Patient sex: F
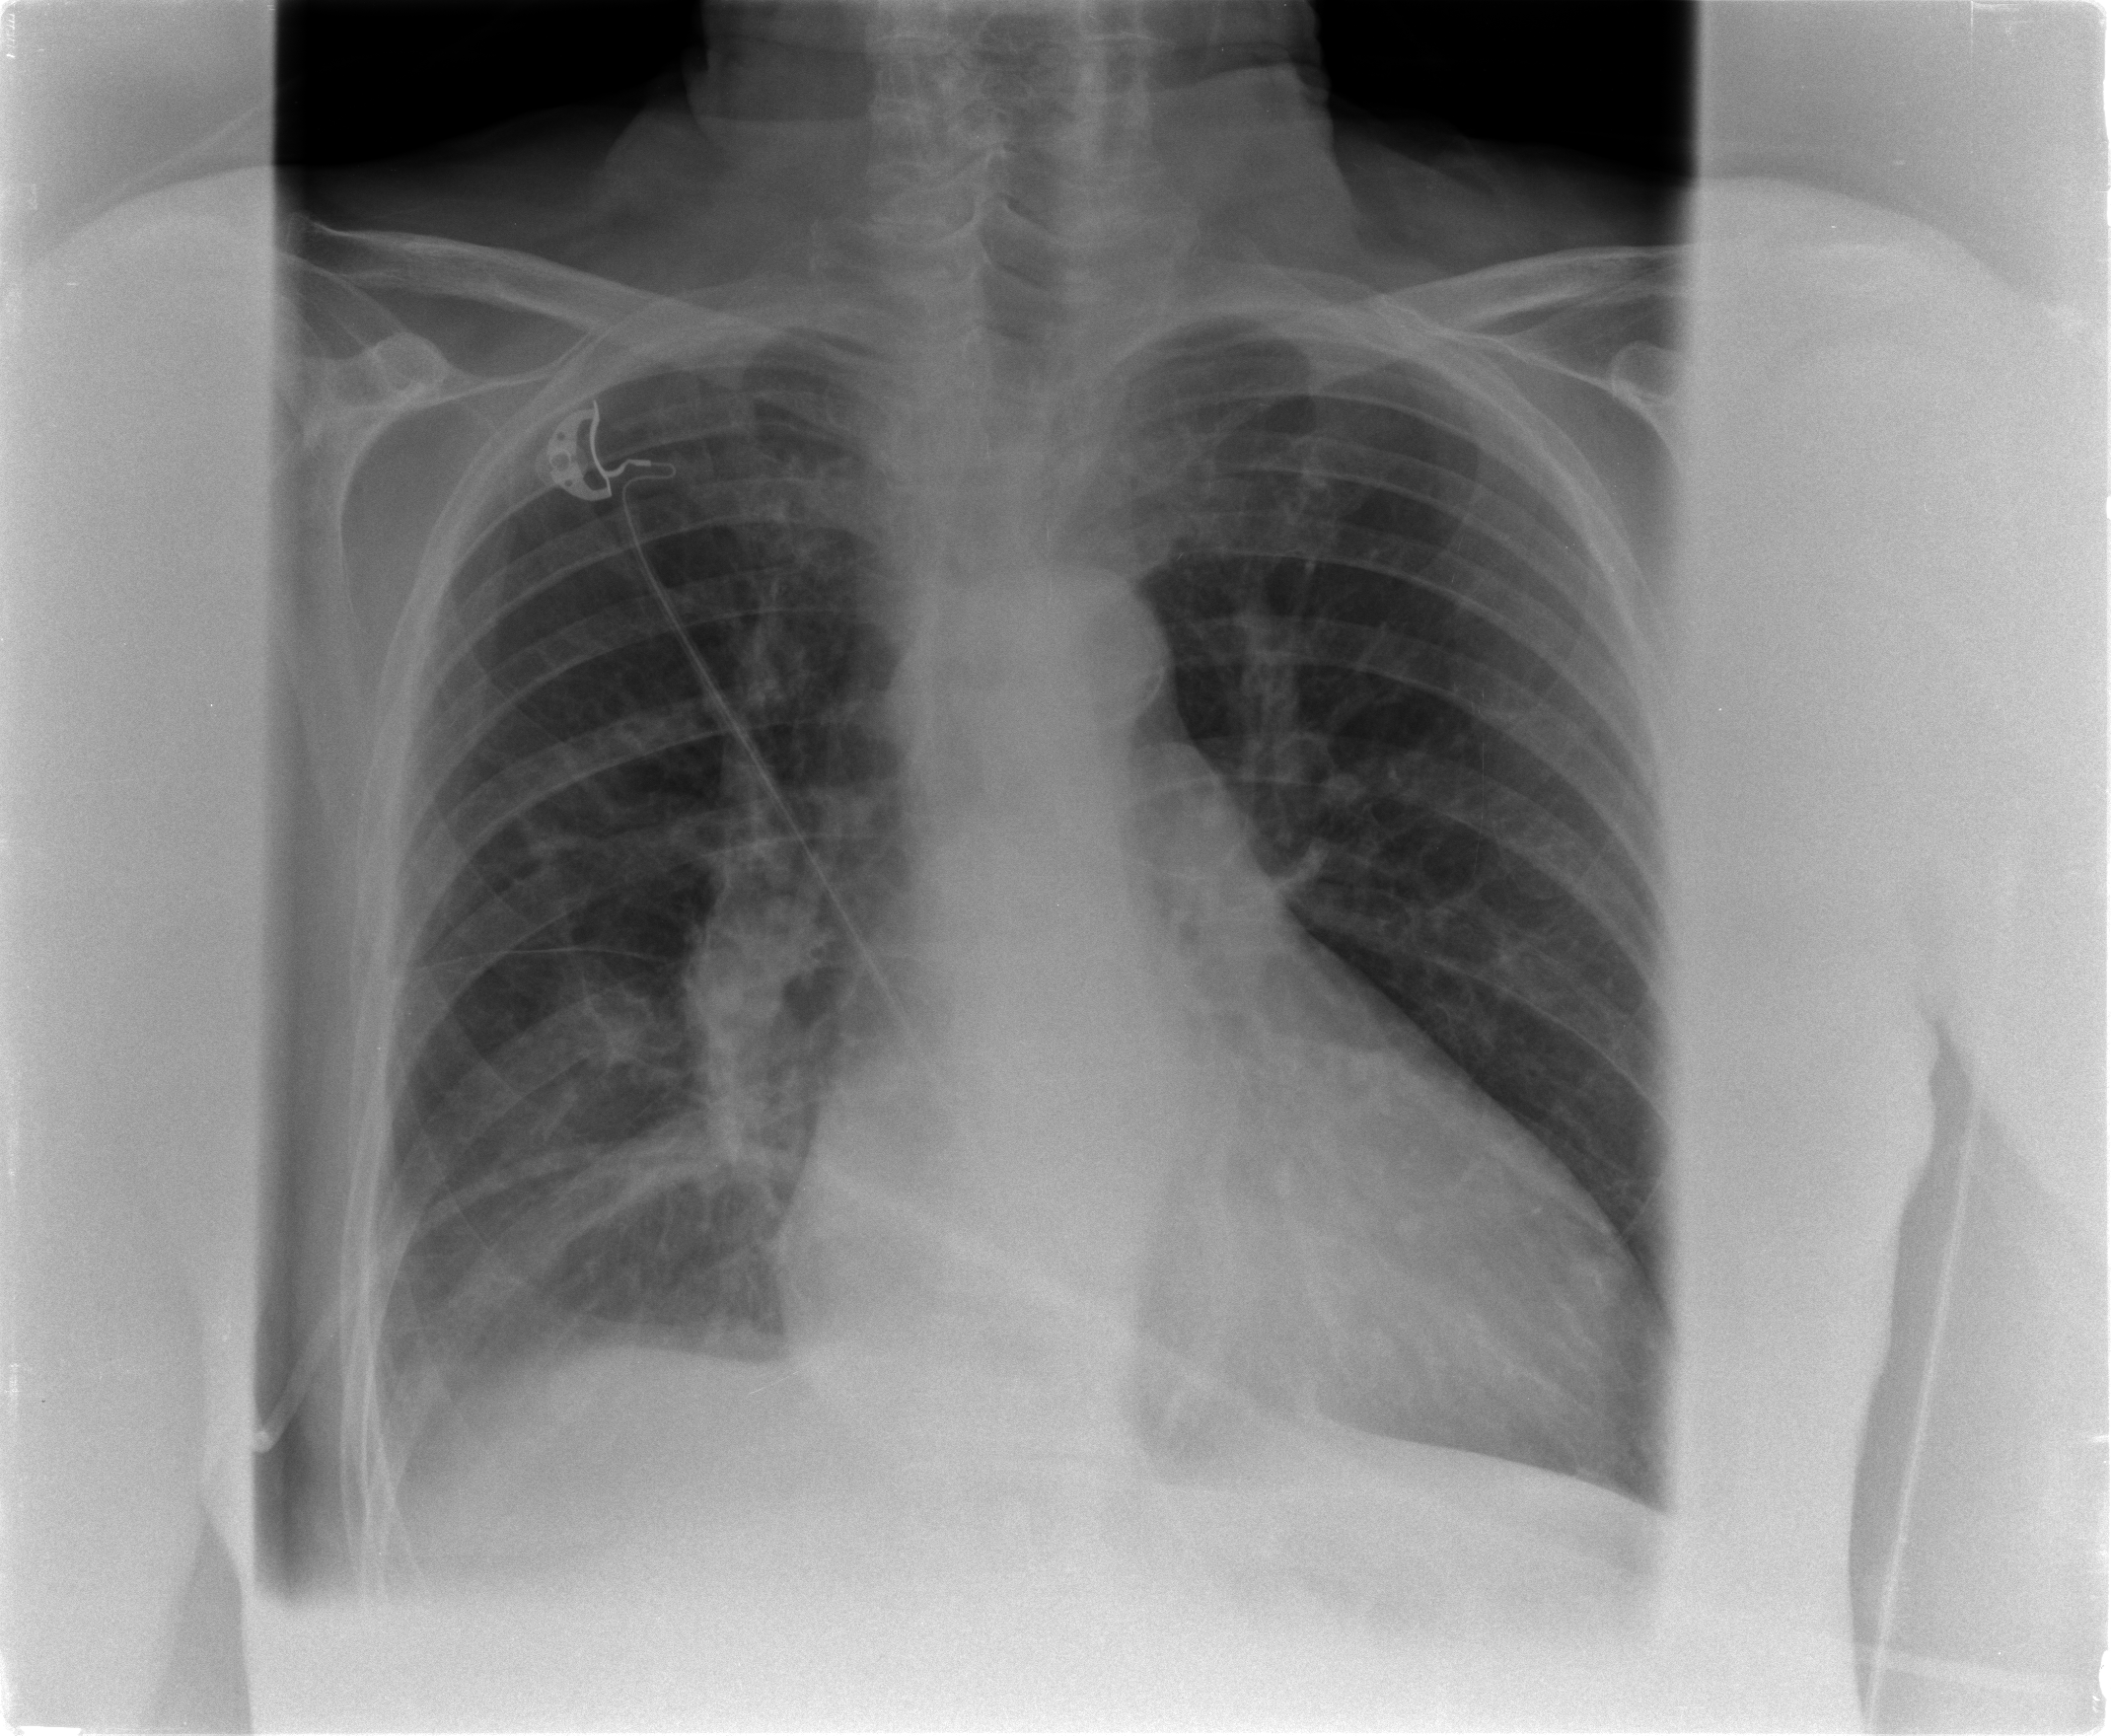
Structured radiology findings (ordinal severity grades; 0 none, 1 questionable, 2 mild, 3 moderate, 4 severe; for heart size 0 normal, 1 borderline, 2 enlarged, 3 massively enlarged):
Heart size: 2
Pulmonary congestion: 2
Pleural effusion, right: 2
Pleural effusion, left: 0
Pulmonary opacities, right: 0
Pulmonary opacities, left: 0
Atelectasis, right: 2
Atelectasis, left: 0